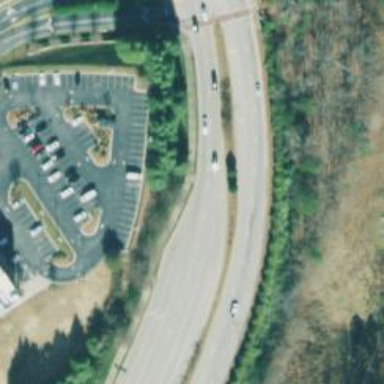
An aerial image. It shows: Emergency access point on the road.